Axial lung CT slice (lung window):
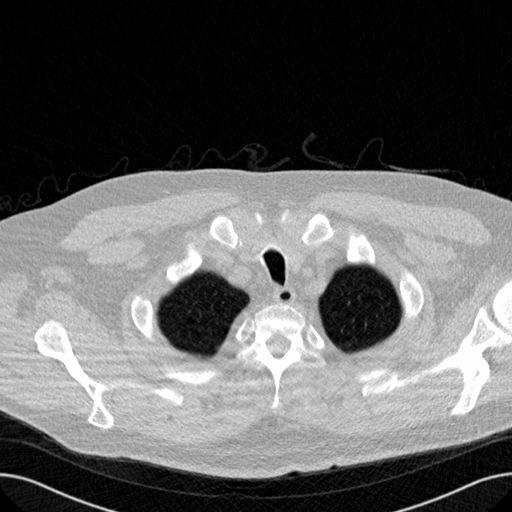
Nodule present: no